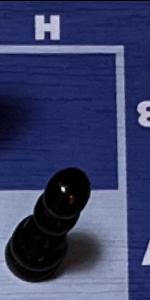
Label: Pawn_Black